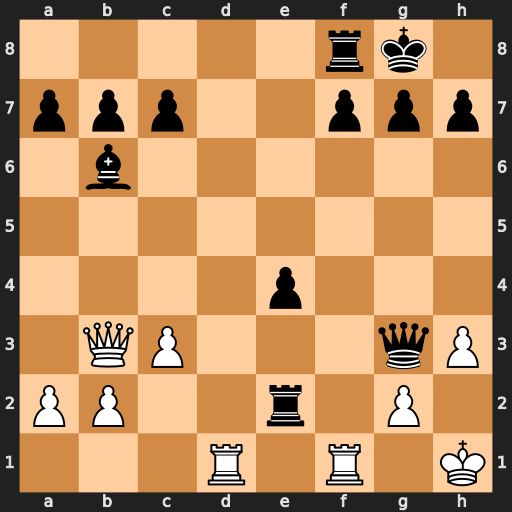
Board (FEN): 5rk1/ppp2ppp/1b6/8/4p3/1QP3qP/PP2r1P1/3R1R1K
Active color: w
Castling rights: -
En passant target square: -
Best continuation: Qxf7+ Rxf7 Rd8+ Rf8 Rfxf8#